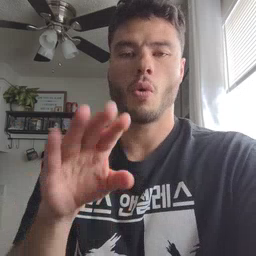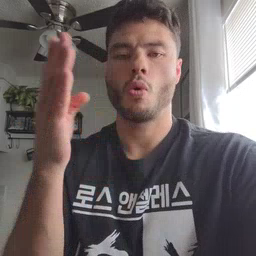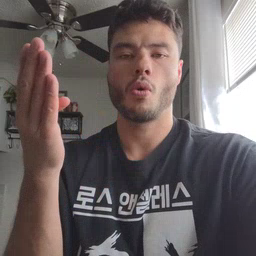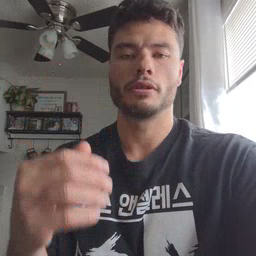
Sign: open